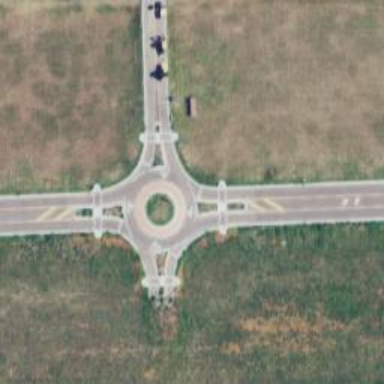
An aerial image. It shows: Residential road with roundabout.